Current action and preconditions to check: trajectory_clear

Your task: For each precondition in the list above, predict whether it will hold at this action.

Consider the current scene as observed from the mobile robot's camera, and analyze the predicted future states of all dynamic agents (e.g., people, animals, vehicles, or any moving entities) within the NEXT SECOND.

IMPORTANT: Only answer "very likely" if you are absolutely certain—based on strong, clear evidence—that a dynamic agent will violate the precondition in the predicted future state. Do NOT answer "very likely" for unlikely, ambiguous, or low-probability risks.

Ask yourself for each precondition: Is there a high probability, with clear and convincing evidence, that the predicted future states of any dynamic agent will interfere with the predicted future state of the currently executing action within the NEXT SECOND, causing that precondition to fail?

Assess the risk level based on these predictions. Use "likely" or "very likely" if motions create a clear risk of interference.

Use "neutral" or "improbable" if agents are nearby but their predicted paths are clearly diverging or non-conflicting.

Failure Risk Categories: "very improbable", "improbable", "neutral", "likely", "very likely"

Answer Format: Output ONLY the probability_of_failure value from these categories: "very improbable", "improbable", "neutral", "likely", "very likely"

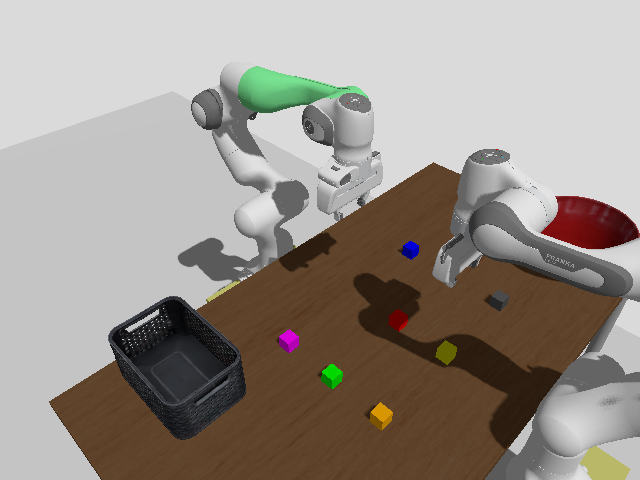

Answer: very improbable